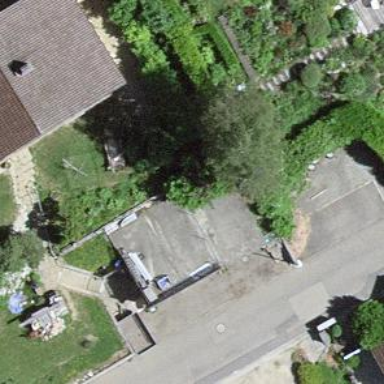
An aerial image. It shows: Garage.